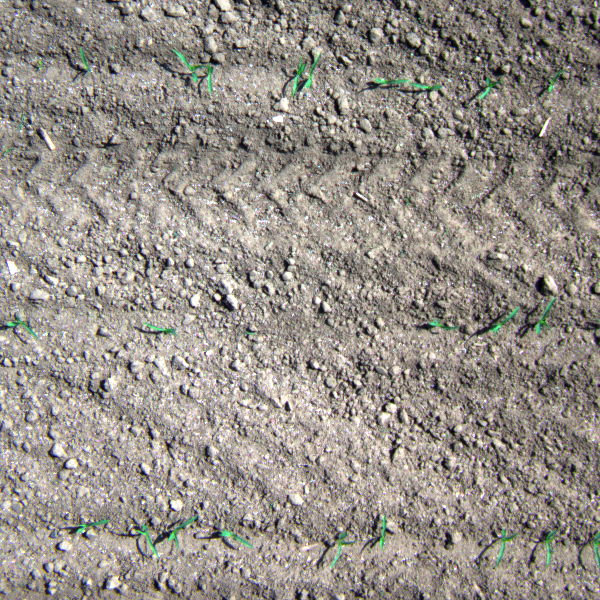
Acquisition date: 2023-05-25
Tile: 0932
Annotated plant instances:
label: maize
label: maize
label: maize
label: maize
label: maize
label: maize
label: maize
label: maize
label: maize
label: maize
label: maize
label: maize
label: maize
label: maize
label: maize
label: maize
label: maize
label: maize
label: maize
label: maize
label: maize
label: maize
label: maize
label: weed_other
label: weed_other
label: weed_other
label: barnyard_grass
label: weed_other
label: weed_other
label: weed_other
label: weed_other
label: weed_other
label: weed_other
label: weed_other
label: weed_other
label: weed_other
label: barnyard_grass
label: weed_other
label: weed_other
label: weed_other
label: weed_other
label: weed_other
label: weed_other
label: weed_other
label: weed_other
label: weed_other
label: weed_other
label: weed_other